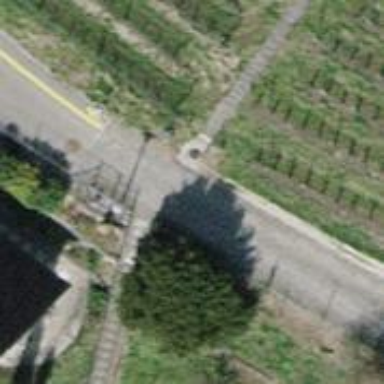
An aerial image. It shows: Road with steps.